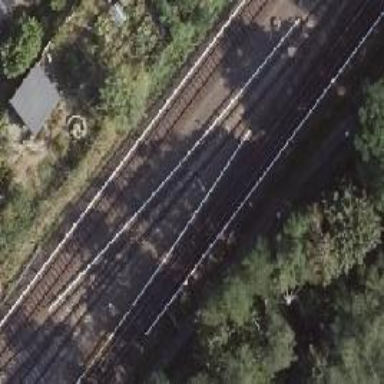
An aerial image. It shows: Yard used for service activities. There is electrified light rail track in the area.